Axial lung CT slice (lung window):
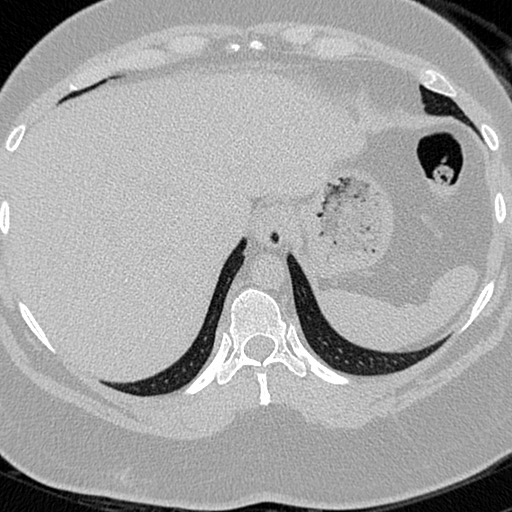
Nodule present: no